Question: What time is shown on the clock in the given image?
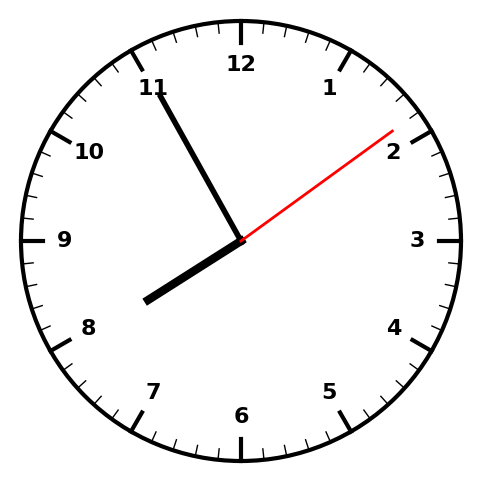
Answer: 07:55:09